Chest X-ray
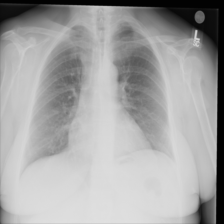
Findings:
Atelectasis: negative
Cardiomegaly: negative
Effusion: negative
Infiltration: negative
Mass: negative
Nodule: negative
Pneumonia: negative
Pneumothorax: negative
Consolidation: negative
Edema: negative
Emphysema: negative
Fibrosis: negative
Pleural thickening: negative
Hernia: negative